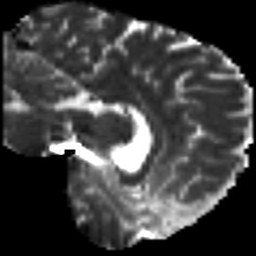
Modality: T2w
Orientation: sagittal
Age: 39
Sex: male
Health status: healthy
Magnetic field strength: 3 T
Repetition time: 8.4 s
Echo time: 0.0926 s